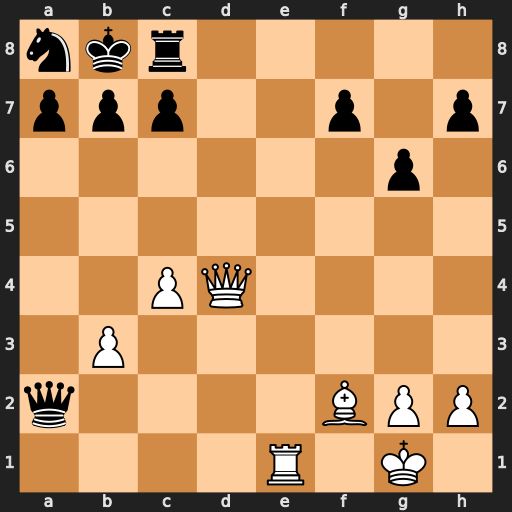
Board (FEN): nkr5/ppp2p1p/6p1/8/2PQ4/1P6/q4BPP/4R1K1
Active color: w
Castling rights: -
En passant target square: -
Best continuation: Ra1 Qxa1+ Qxa1